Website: bh-photo
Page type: address-validator
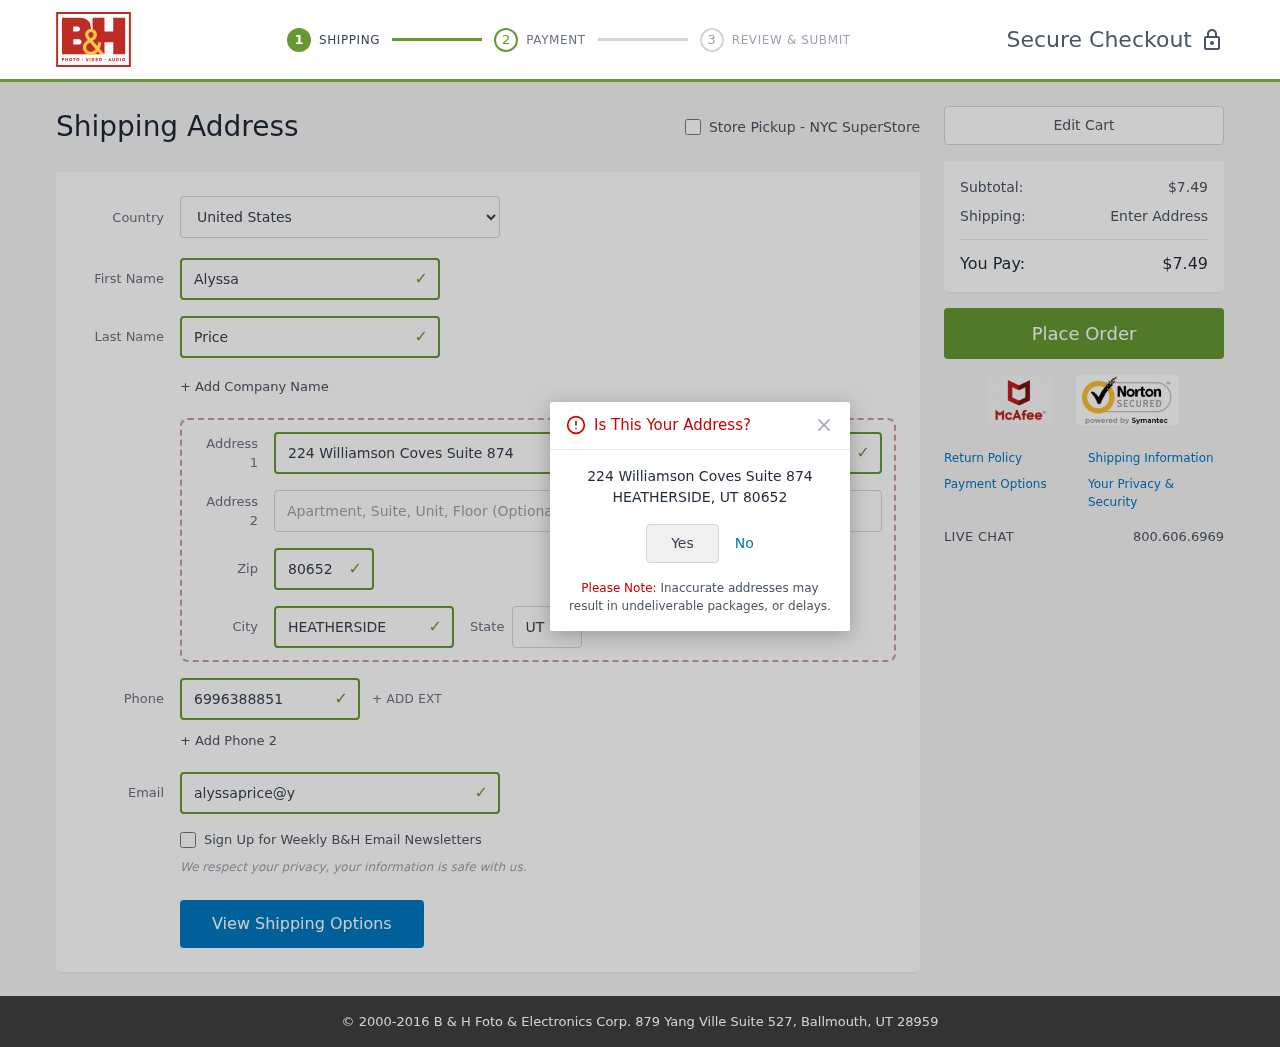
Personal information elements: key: PII_CITY
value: Heatherside
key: PII_COUNTRY
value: United States
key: PII_EMAIL
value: alyssaprice@yahoo.com
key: PII_FIRSTNAME
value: Alyssa
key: PII_LASTNAME
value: Price
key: PII_PHONE
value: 6996388851
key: PII_POSTCODE
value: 80652
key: PII_STATE_ABBR
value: UT
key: PII_STREET
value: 224 Williamson Coves Suite 874
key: PII_CITY_CONFIRM
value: HEATHERSIDE
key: PII_POSTCODE_FULL
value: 80652
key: PII_POSTCODE_NUMERIC
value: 80652
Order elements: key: ORDER_SUBTOTAL
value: $7.49
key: ORDER_TOTAL
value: $7.49